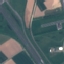
Land use / land cover: Highway